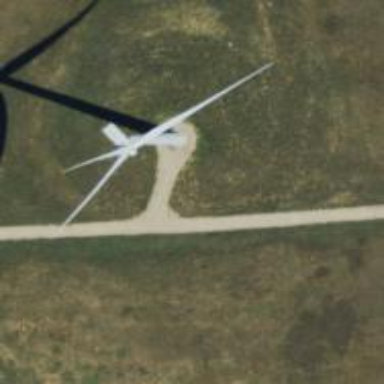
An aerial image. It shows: Wind generator powered by wind. The generator type is horizontal axis and it uses wind turbines.